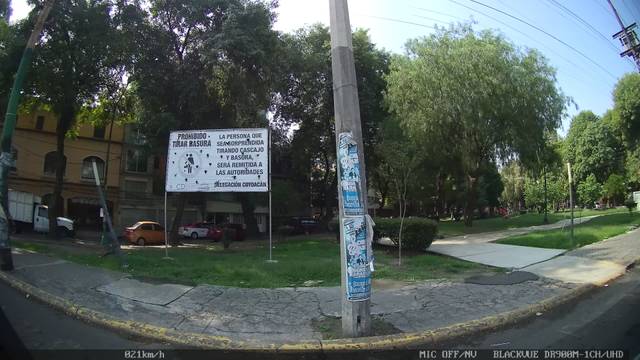
Region: Mexico
Coordinates: 19.341, -99.142